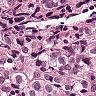
Metastatic tissue present: yes